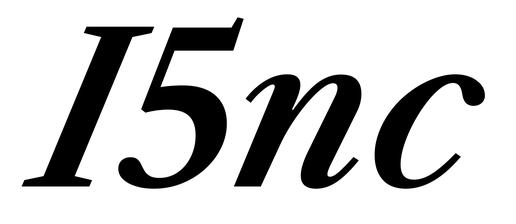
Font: LibreCaslonText-Italic_SemiBold_Italic